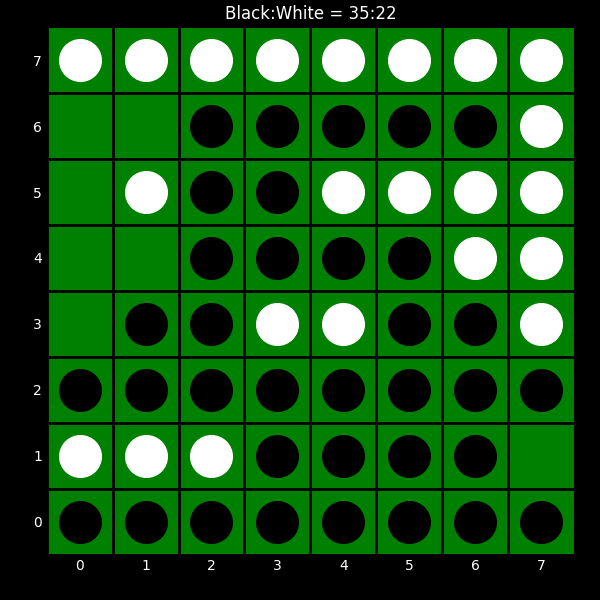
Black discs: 35
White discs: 22